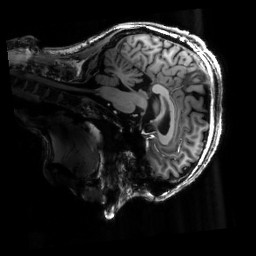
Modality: T1w
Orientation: sagittal
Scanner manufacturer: siemens
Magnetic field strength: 6.98 T
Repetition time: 2.3 s
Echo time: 0.00266 s